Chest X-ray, AP view. Patient: 44 years old, sex F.
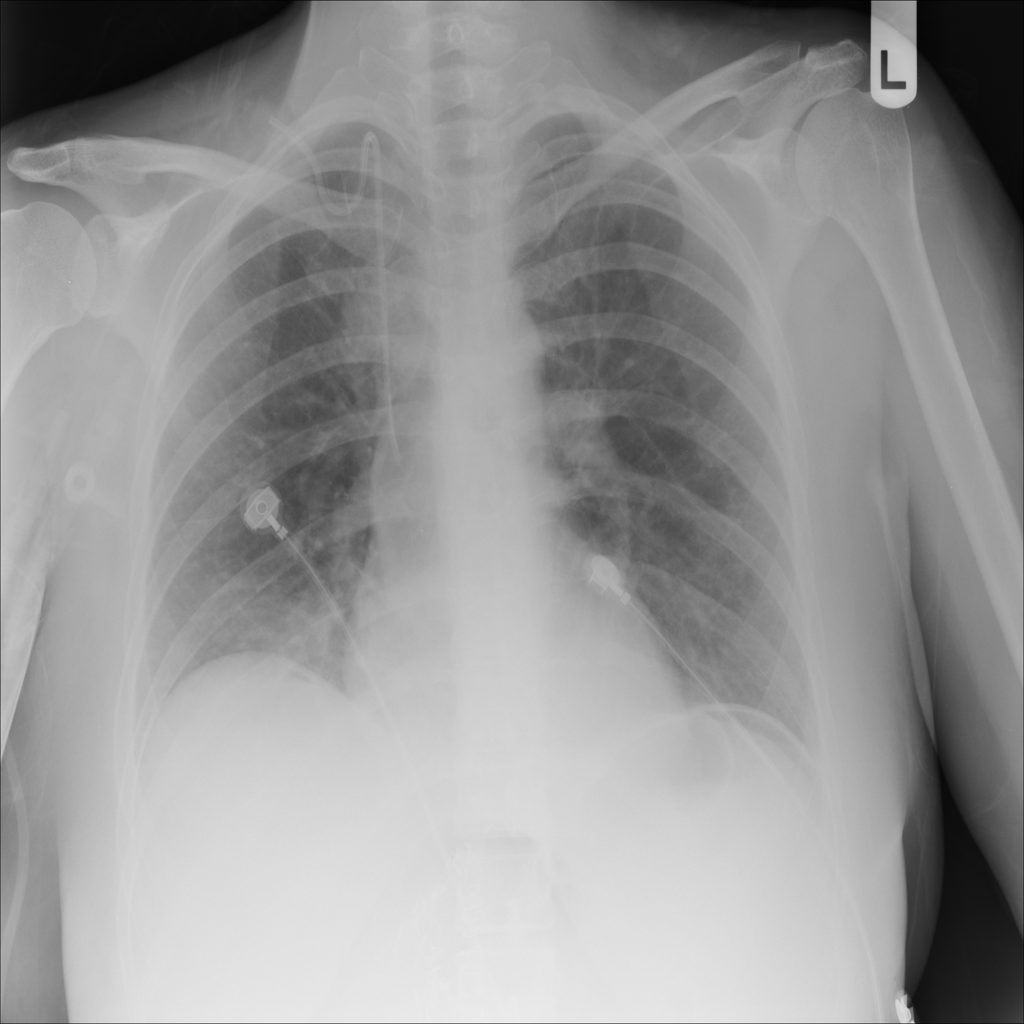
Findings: No Finding